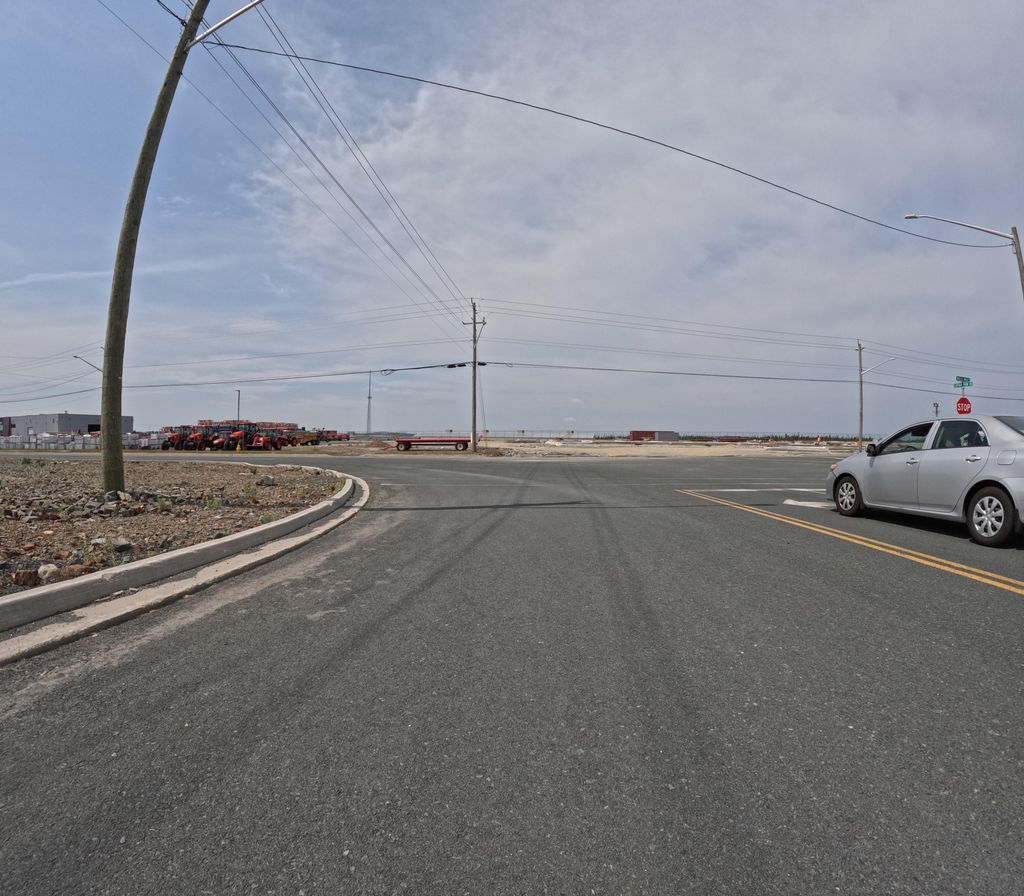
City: st_johns